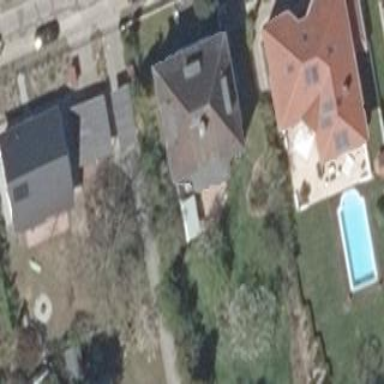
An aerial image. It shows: Detached building.